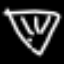
Label: diamond